Field crop: tomato
Growth stage: 1
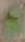
Species: solanum